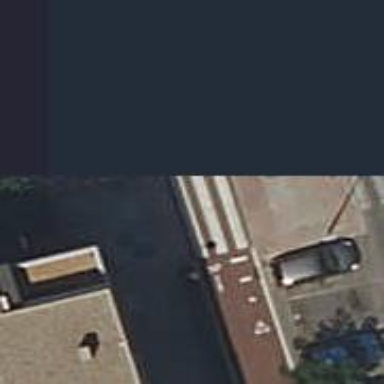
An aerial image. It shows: Bollard.